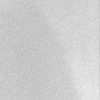
Label: not_dusty